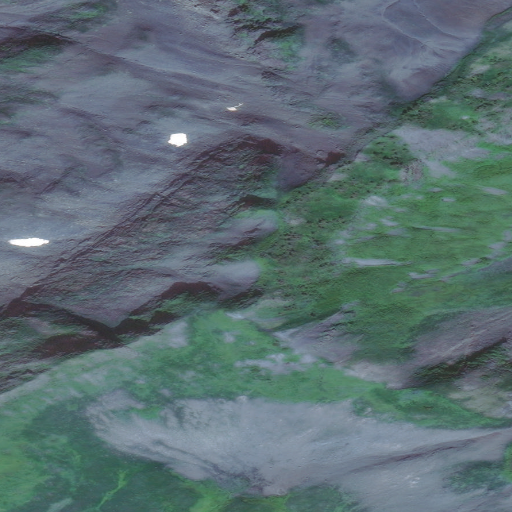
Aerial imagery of mountain in Alaska named Kushtaka Mountain containing only unknown